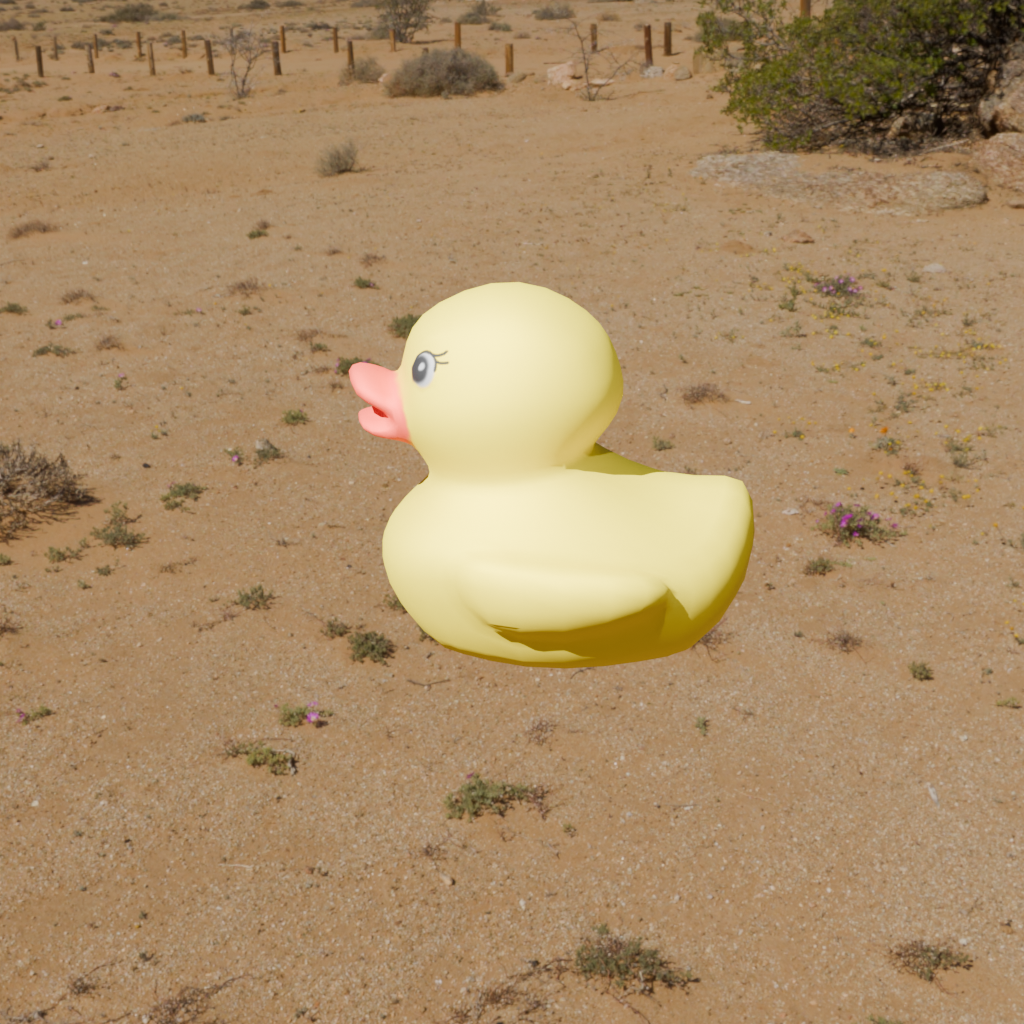
an image of a yellow rubber duck seen from <left> in a sunny desert landscape with a clear sky.